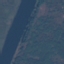
Land use / land cover: River